Question: In particular I have 2 questions:
1) How can I remove those thin lines between the widgets? setMargin(0) and setSpacing(0)
are already set.
2) In a further step I want to remove the window title bar with FramelessWindowHint.
To drag the window, I'll bind a mouseevent on the upper dark yellow widget. Right now, the upper widget is a QTextEdit with suppressed keyboard interactions. For the draging purpose, I doubt this widget is good... So the question is, what other widgets are good to create a colored handle to drag the window? Perhaps QLabel?

EDIT: Here is the code. I only used QTestEdit-Widgets.
'''
from PyQt4.QtGui import *
from PyQt4 import QtGui,QtCore
import sys
class Note(QWidget):
def __init__(self, parent = None):
super(QWidget, self).__init__(parent)
self.createLayout()
self.setWindowTitle("Note")
def createLayout(self):
textedit = QTextEdit()
grip = QTextEdit()
grip.setMaximumHeight(16) #reduces the upper text widget to a height to look like a grip of a note
grip.setVerticalScrollBarPolicy(QtCore.Qt.ScrollBarAlwaysOff) #suppresses the scroll bar that appears under a certain height
empty = QTextEdit()
empty.setMaximumHeight(16)
empty.setVerticalScrollBarPolicy(QtCore.Qt.ScrollBarAlwaysOff)
resize = QTextEdit()
resize.setMaximumHeight(16)
resize.setMaximumWidth(16)
resize.setVerticalScrollBarPolicy(QtCore.Qt.ScrollBarAlwaysOff)
layout = QVBoxLayout()
layout.addWidget(grip)
layout.addWidget(textedit)
layout.setMargin(0)
layout.setSpacing(0)
layoutBottom=QHBoxLayout()
layoutBottom.addWidget(empty)
layoutBottom.addWidget(resize)
layout.addLayout(layoutBottom)
self.setLayout(layout)
# Set Font
textedit.setFont(QFont("Arial",16))
# Set Color
pal=QtGui.QPalette()
rgb=QtGui.QColor(232,223,80) #Textwidget BG = yellow
pal.setColor(QtGui.QPalette.Base,rgb)
textc=QtGui.QColor(0,0,0)
pal.setColor(QtGui.QPalette.Text,textc)
textedit.setPalette(pal)
empty.setPalette(pal)
pal_grip=QtGui.QPalette()
rgb_grip = QtGui.QColor(217,207,45)
pal_grip.setColor(QtGui.QPalette.Base,rgb_grip)
textc_grip=QtGui.QColor(0,0,0)
pal.setColor(QtGui.QPalette.Text,textc_grip)
grip.setPalette(pal_grip)
resize.setPalette(pal_grip)
resize.setTextInteractionFlags(QtCore.Qt.NoTextInteraction)
empty.setTextInteractionFlags(QtCore.Qt.NoTextInteraction)
grip.setTextInteractionFlags(QtCore.Qt.NoTextInteraction)
#textedit.setTextInteractionFlags(QtCore.Qt.NoTextInteraction) #total text widget lock
#textedit.setTextInteractionFlags(QtCore.Qt.TextSelectableByMouse) #Lock?
#http://qt-project.org/doc/qt-4.8/qt.html#TextInteractionFlag-enum
#self.setWindowFlags(QtCore.Qt.FramelessWindowHint) #removes the title bar
#self.setWindowFlags(QtCore.Qt.WindowStaysOnTopHint) #to make the window stay on top
class Main():
def __init__(self):
self.notes=[]
self.app = QApplication(sys.argv)
self.app.setQuitOnLastWindowClosed(False);
self.trayIcon = QSystemTrayIcon(QIcon(r"C:\Users\Thomas\Desktop\SimpleNotes.ico"), self.app)
self.menu = QMenu()
self.newWindow = self.menu.addAction("New note")
self.separator = self.menu.addSeparator()
self.hideNotes = self.menu.addAction("Hide all notes")
self.showNotes = self.menu.addAction("Show all notes")
self.separator = self.menu.addSeparator()
self.saveNotes = self.menu.addAction("Save notes")
self.loadNotes = self.menu.addAction("Load notes")
self.separator = self.menu.addSeparator()
self.showHelp = self.menu.addAction("Show help")
self.showAbout = self.menu.addAction("Show about")
self.separator = self.menu.addSeparator()
self.exitAction = self.menu.addAction("Quit notes")
self.exitAction.triggered.connect(self.close)
self.newWindow.triggered.connect(self.newNote)
self.trayIcon.setContextMenu(self.menu)
self.trayIcon.show()
self.app.exec()
def newNote(self):
print("Create new note entry has been clicked")
note=Note()
note.show()
self.notes.append(note)
print(self.notes)
def hideNotes(self):
pass
def showNotes(self):
pass
def saveNotes(self):
pass
def loadNotes(self):
pass
def showHelp(self):
pass
def showAbout(self):
pass
def close(self):
self.trayIcon.hide()
self.app.exit()
print("Exit menu entry has been clicked")
if __name__ == '__main__':
Main()
'''
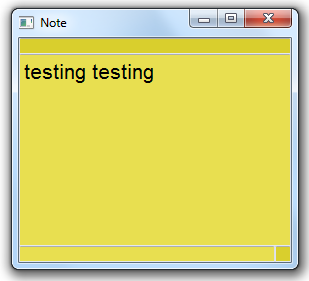
Answer: The answer from thuga was good enough, so i post it here:
'''
textedit.setFrameShape(QtGui.QFrame.NoFrame)
'''
and
'''
grip.setFrameShape(QtGui.QFrame.NoFrame)
'''
made the line disappear.